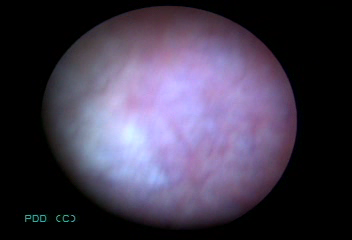
Modality: BLC
Class: Normal mucosa
Bladder cancer association: No